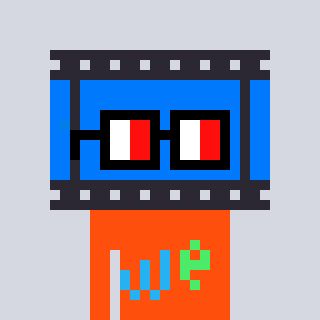
a pixel art character with square glasses with black frames and red eyes, a film strip-shaped head and a orange-colored body on a cool background